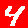
Digit: 4